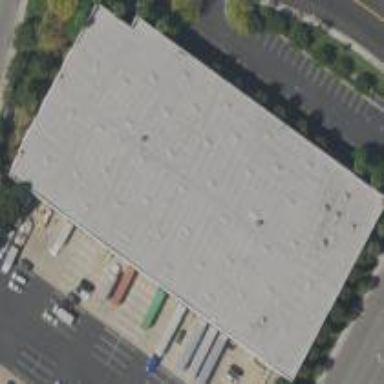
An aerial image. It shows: Warehouse.